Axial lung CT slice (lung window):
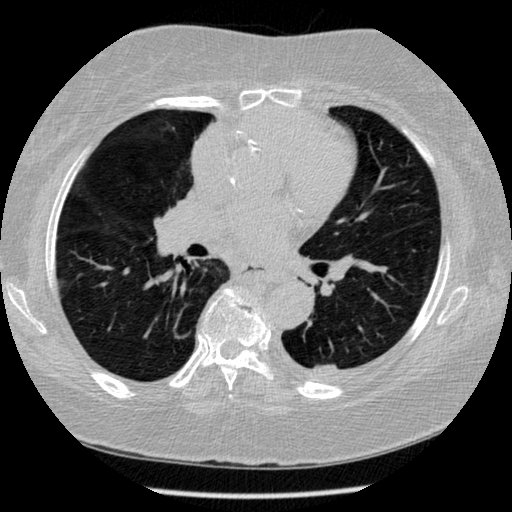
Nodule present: no